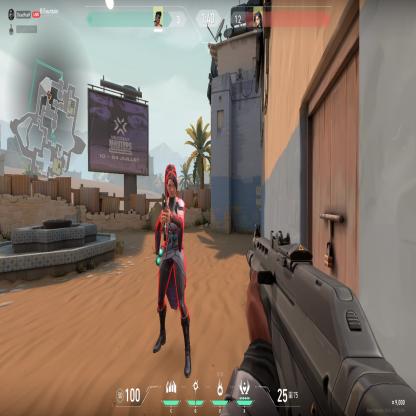
Label: enemy